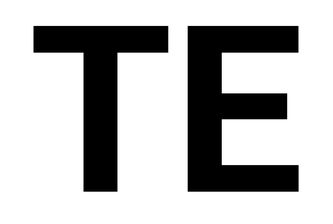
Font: Roboto_Bold